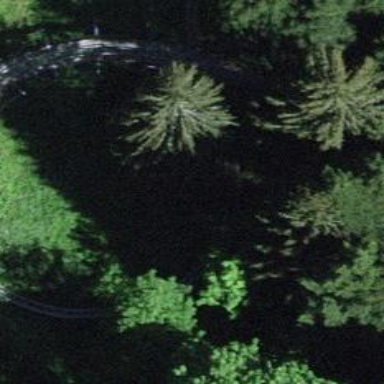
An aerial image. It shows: Thrilling roller coaster track.